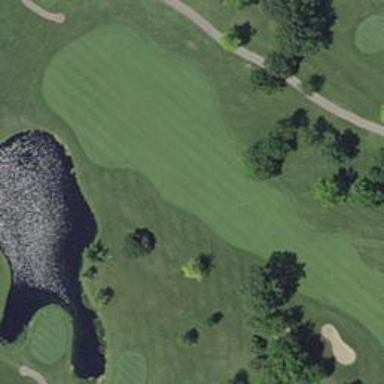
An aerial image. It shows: View of golf hole.